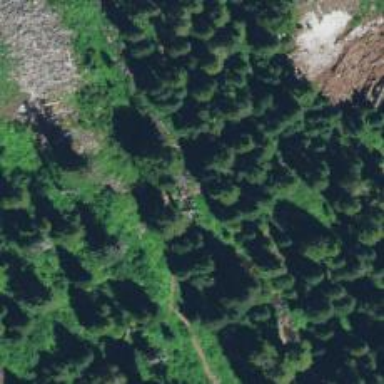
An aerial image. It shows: Path on log bridge with excellent visibility along the trail.